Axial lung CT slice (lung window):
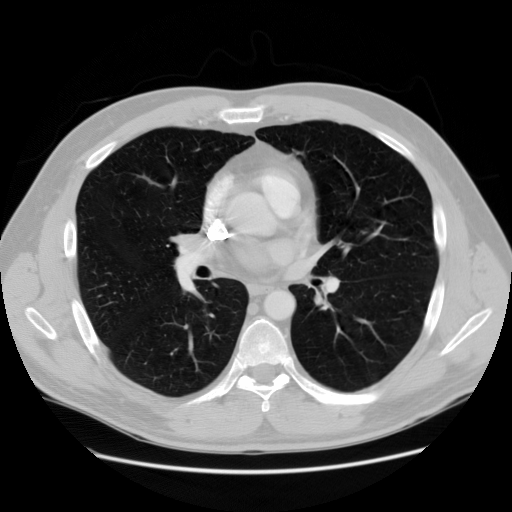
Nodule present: no